RGB frame:
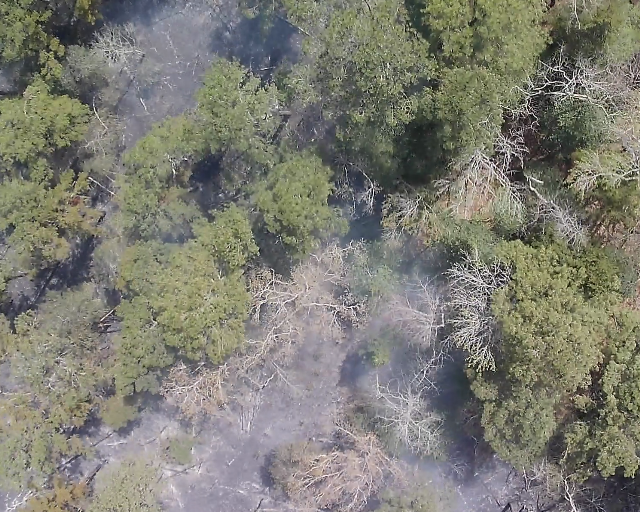
Thermal frame:
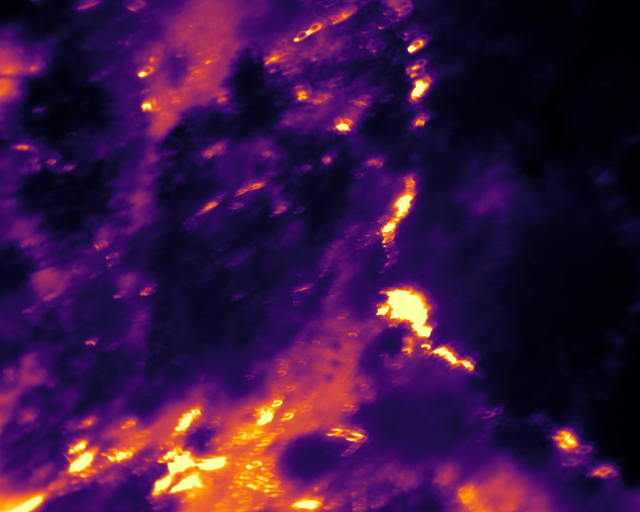
Captured: 2026-02-26 03:40:33
Pixels at or above 80 °C: 5138 (fraction of frame: 0.01568)